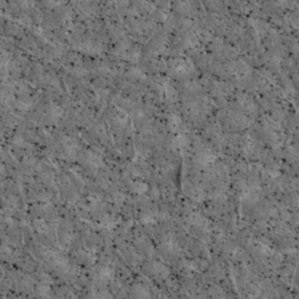
Label: non_frost